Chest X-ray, AP view. Patient: 41 years old, sex M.
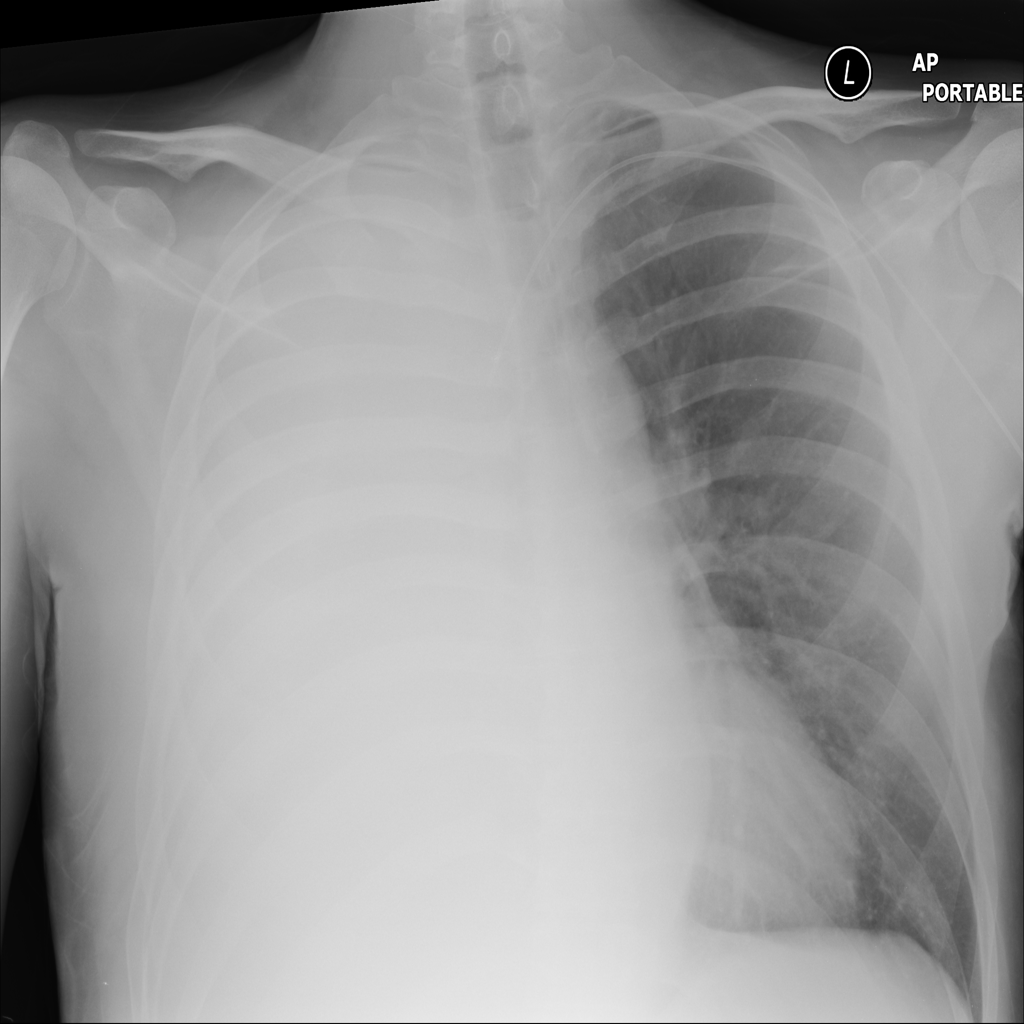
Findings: No Finding